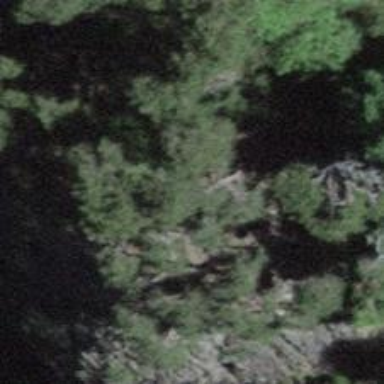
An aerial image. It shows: Cliff in nature.